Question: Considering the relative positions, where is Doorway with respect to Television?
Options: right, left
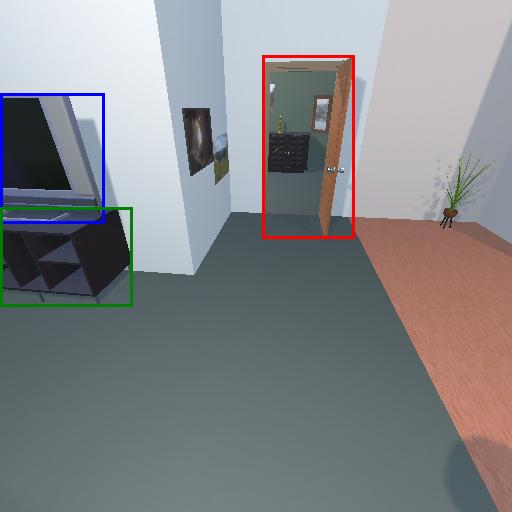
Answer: right